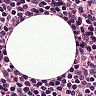
Metastatic tissue present: no